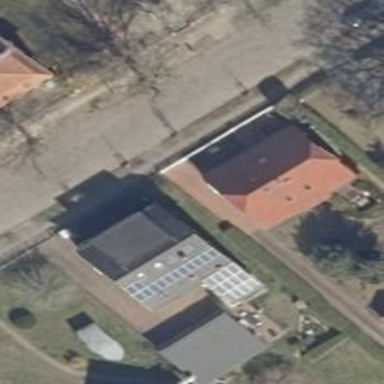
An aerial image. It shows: House with half-hipped roof shape.